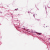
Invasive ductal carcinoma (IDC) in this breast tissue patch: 0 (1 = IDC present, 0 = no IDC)